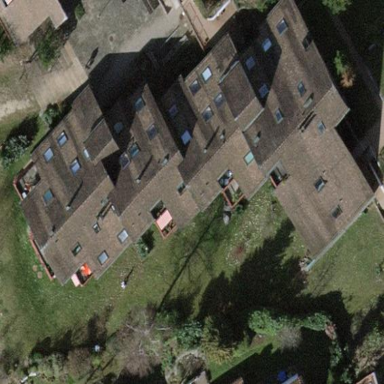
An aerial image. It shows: Building with pitched roof.